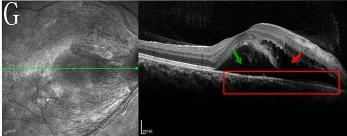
Fundus photograph, FFA and SD-OCT of the right eye. (G,H) SD-OCT showed the IRF (red arrows), SRD (green arrows) with multilayered hyperreflective lesions indicating fibrinous materials, swelling of RNFL, and thinner and disorganisation of the EZ and RPE (red rectangles).
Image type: ophthalmic_imaging (oct)